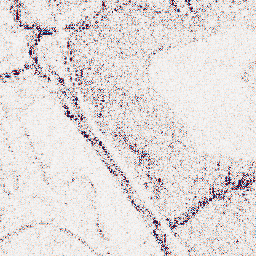
Category: wavelet
Decomposition family: wavelet_reverse_biorthogonal
Decomposition parameters: wavelet: rbio4.4
level: 1
Upsampling method: lanczos
Upsampling parameters: scale: 4
Upsampling scale: 4